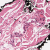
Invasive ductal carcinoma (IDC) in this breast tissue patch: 0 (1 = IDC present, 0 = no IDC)